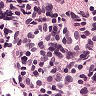
Metastatic tissue present: no